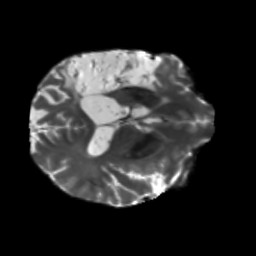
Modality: T2w
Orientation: axial
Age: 47
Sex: male
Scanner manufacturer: siemens
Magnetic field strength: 3 T
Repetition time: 5.25 s
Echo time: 0.08 s